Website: crate-barrel
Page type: payment
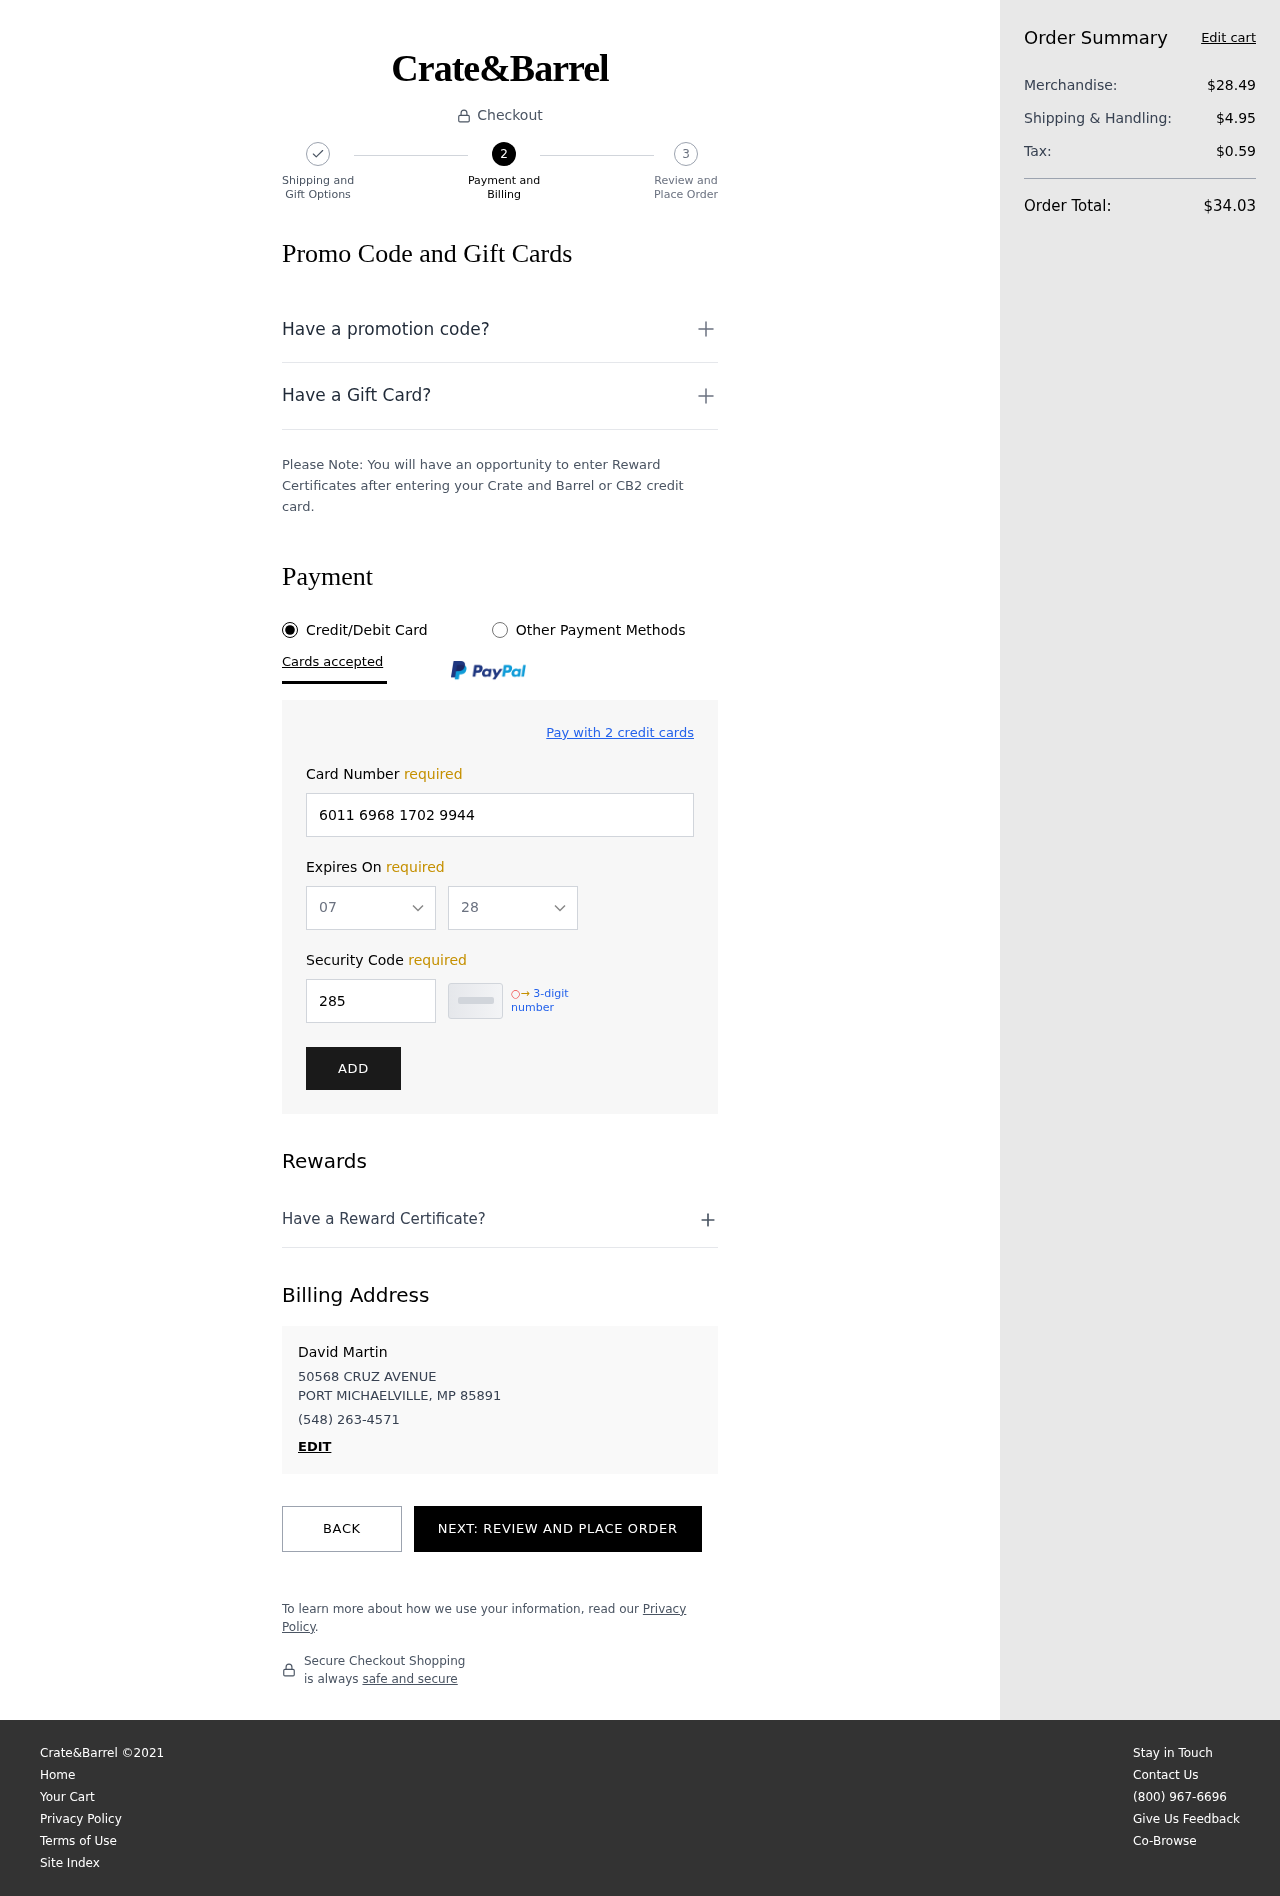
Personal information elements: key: PII_CARD_EXPIRY_MONTH
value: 07
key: PII_CARD_EXPIRY_YEAR
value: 28
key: PII_CITY_STATE_ZIP
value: PORT MICHAELVILLE, MP 85891
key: PII_FULLNAME
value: David Martin
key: PII_PHONE
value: (548) 263-4571
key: PII_STREET
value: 50568 CRUZ AVENUE
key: PII_CARD_NUMBER
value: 6011 6968 1702 9944
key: PII_CARD_CVV
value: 285
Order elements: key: ORDER_SUBTOTAL
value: $28.49
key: ORDER_SHIPPING_COST
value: $4.95
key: ORDER_TAX
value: $0.59
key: ORDER_TOTAL
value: $34.03